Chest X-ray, PA view. Patient: 19 years old, sex F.
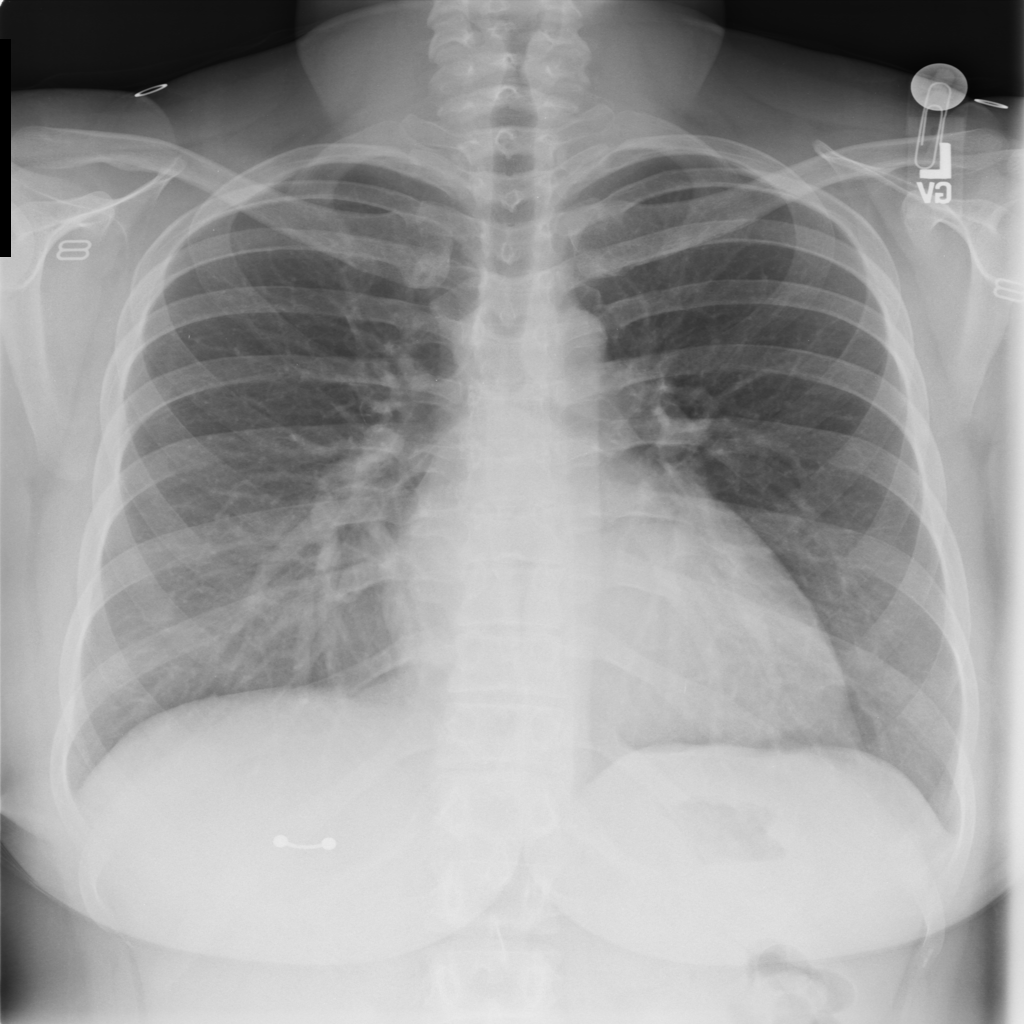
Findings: No Finding